Field crop: maize
Growth stage: 1
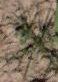
Species: salsola